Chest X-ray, PA view. Patient: 48 years old, sex F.
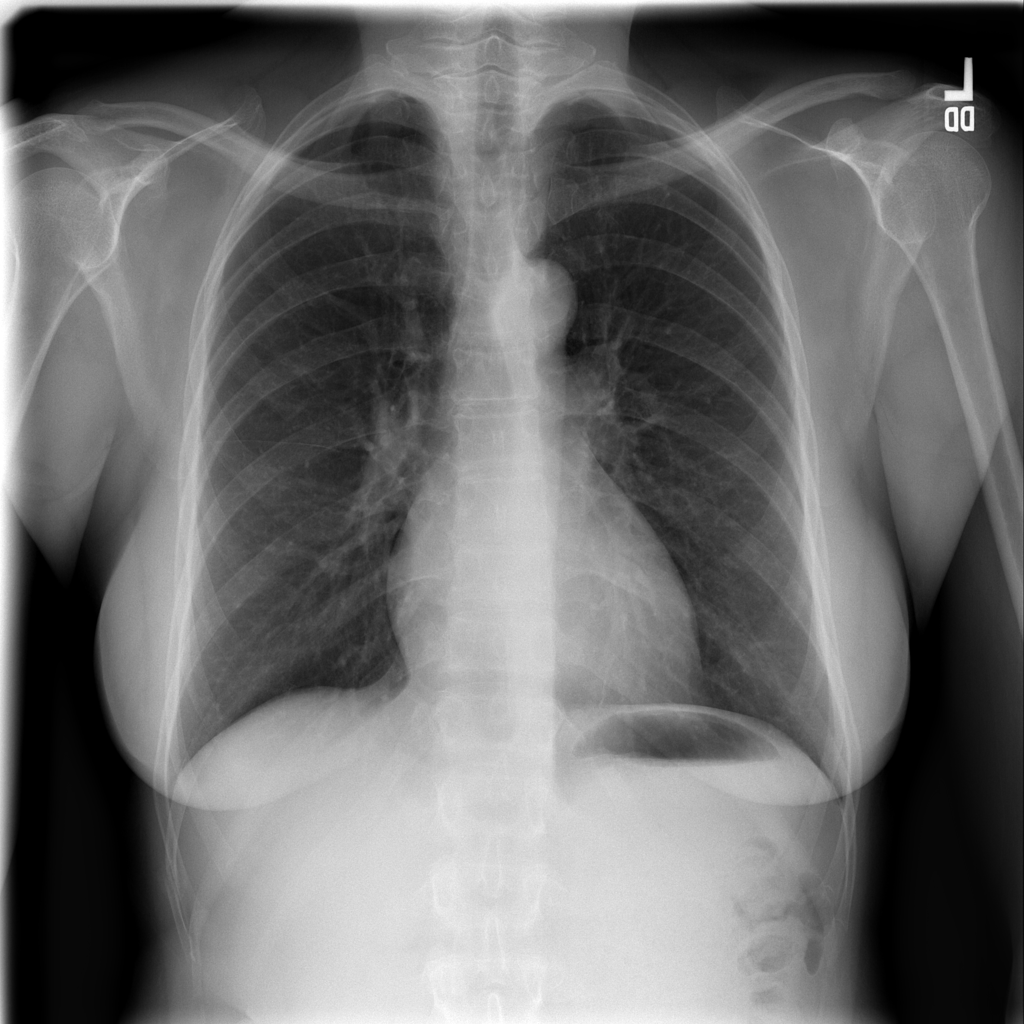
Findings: No Finding